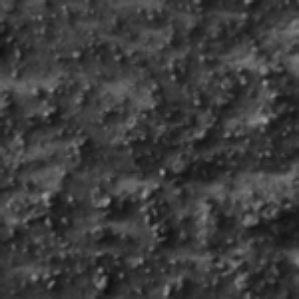
Label: frost